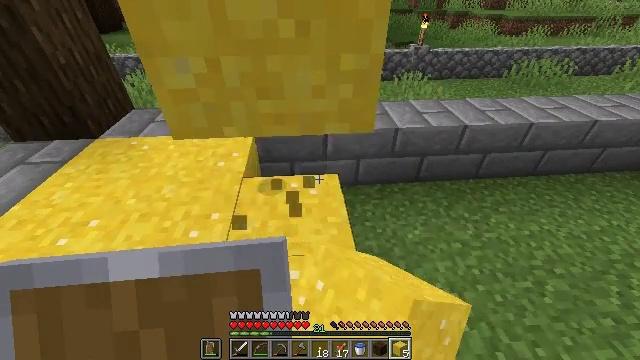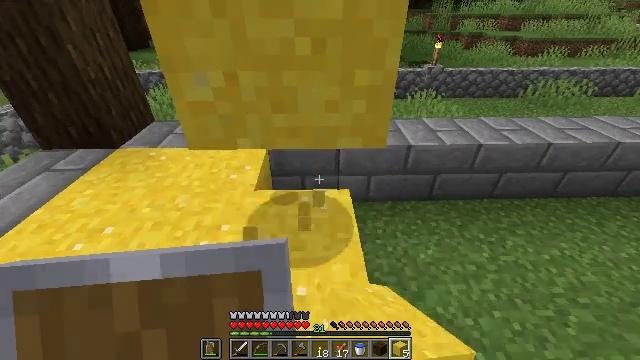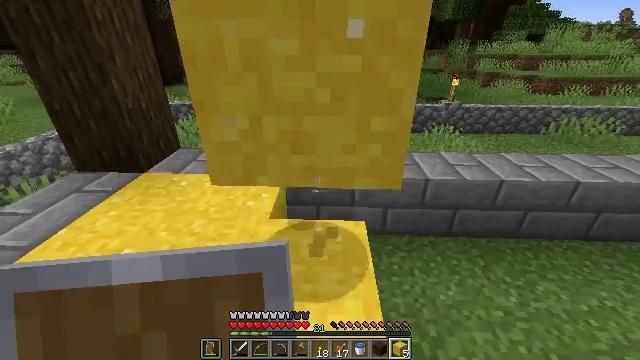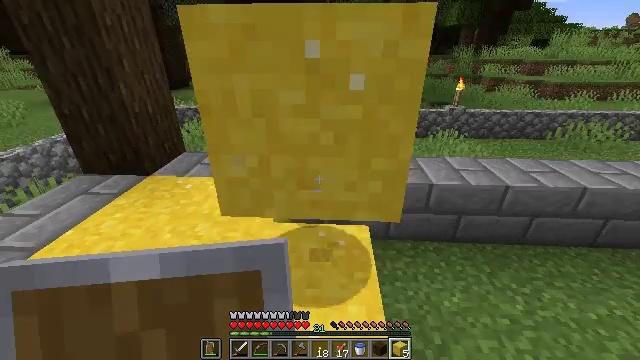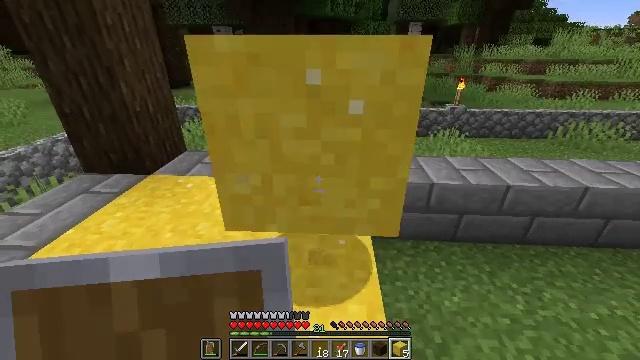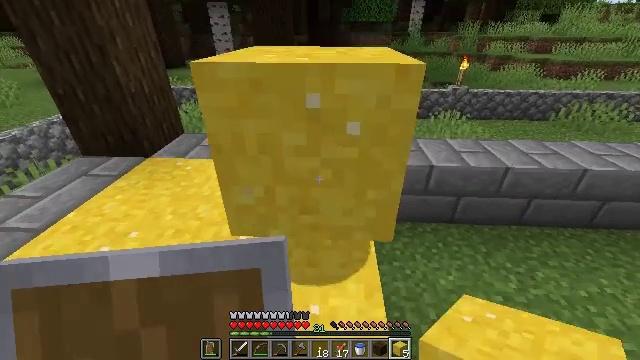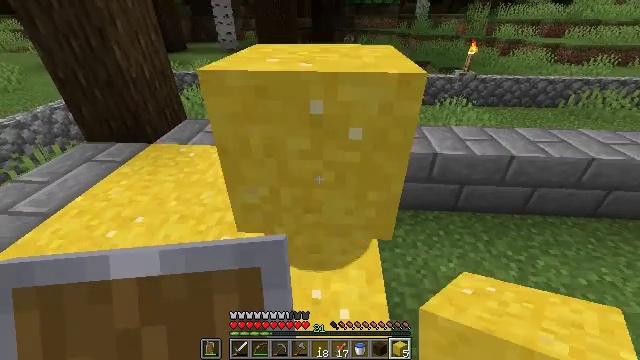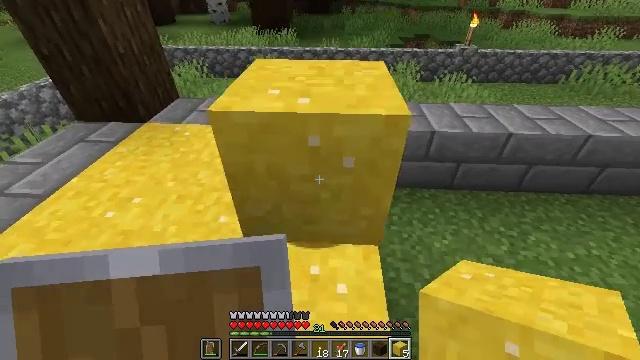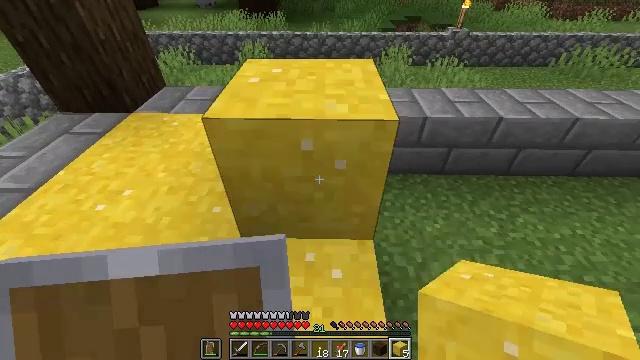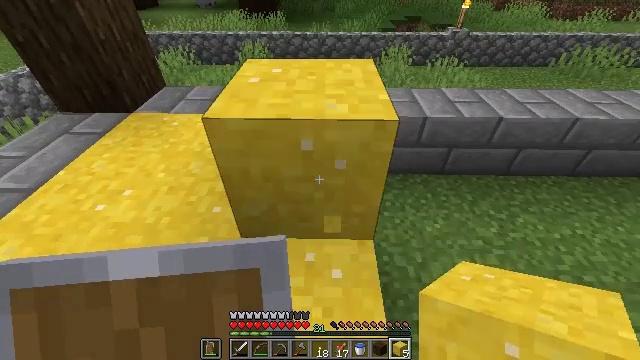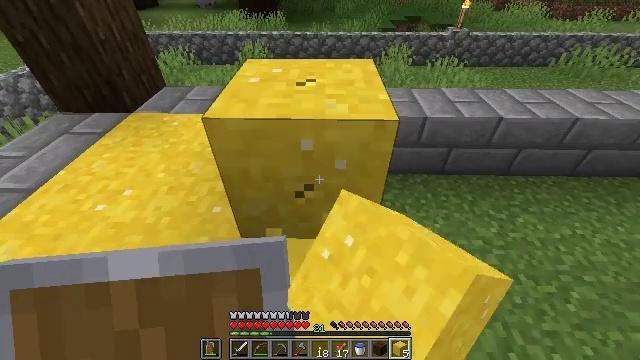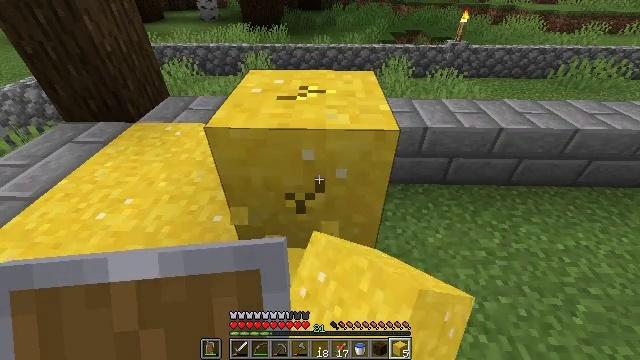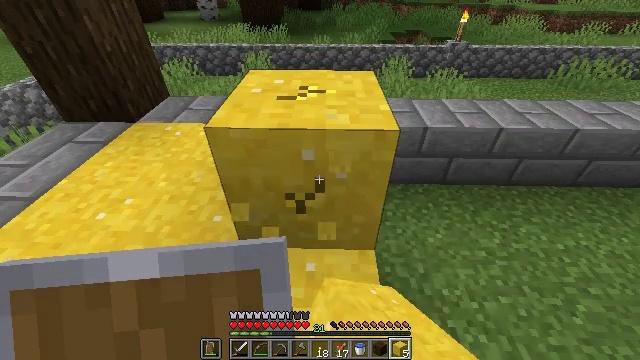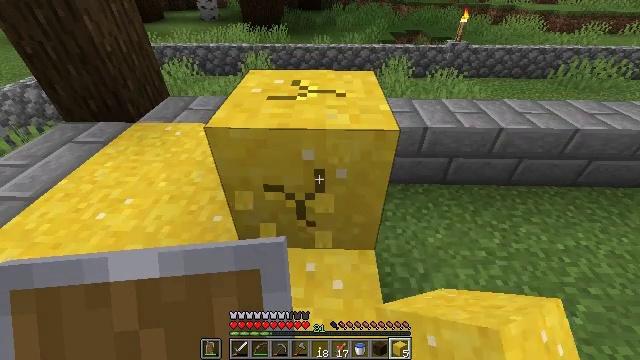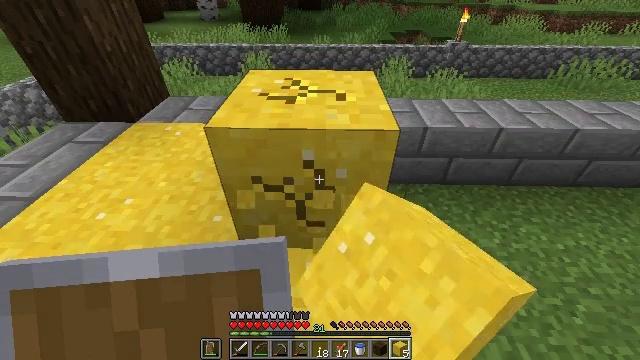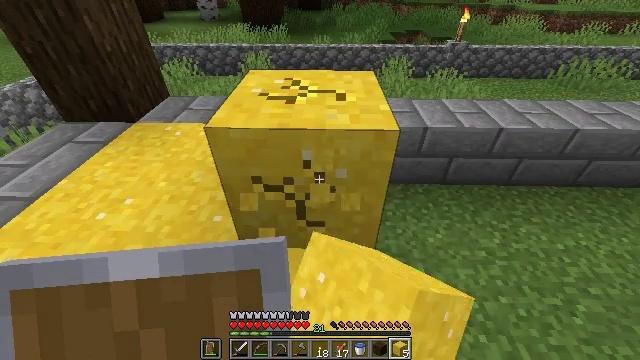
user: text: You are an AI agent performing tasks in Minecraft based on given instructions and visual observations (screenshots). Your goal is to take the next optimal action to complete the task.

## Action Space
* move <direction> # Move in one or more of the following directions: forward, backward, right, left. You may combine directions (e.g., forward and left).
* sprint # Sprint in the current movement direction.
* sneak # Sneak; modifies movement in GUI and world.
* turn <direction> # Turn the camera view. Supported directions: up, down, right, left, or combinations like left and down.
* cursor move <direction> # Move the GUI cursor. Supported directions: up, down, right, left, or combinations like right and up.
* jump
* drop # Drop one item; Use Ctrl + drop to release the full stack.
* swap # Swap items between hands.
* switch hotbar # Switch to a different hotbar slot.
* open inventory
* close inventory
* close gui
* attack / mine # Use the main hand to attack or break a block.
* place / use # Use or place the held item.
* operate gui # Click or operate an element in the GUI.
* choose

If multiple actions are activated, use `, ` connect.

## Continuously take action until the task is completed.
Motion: motion action
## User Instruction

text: Dig up some yellow concrete powder.
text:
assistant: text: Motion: turn left and up
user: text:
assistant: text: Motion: turn left and up
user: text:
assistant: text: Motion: no_op
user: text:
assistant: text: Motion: no_op
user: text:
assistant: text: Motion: turn down
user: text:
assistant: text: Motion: turn down
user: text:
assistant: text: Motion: turn down
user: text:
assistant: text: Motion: turn right and down
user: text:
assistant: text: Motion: attack / mine
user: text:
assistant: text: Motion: attack / mine
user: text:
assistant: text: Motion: turn up, attack / mine
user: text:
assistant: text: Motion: attack / mine
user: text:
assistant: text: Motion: attack / mine
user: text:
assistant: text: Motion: attack / mine
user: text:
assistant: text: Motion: attack / mine
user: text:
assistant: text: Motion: attack / mine
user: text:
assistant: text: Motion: attack / mine
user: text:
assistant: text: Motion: attack / mine
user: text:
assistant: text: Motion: attack / mine
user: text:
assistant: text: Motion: attack / mine
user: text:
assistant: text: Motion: attack / mine
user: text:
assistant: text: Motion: attack / mine
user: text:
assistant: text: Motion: attack / mine
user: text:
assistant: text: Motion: attack / mine
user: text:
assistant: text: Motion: attack / mine
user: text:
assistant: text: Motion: attack / mine
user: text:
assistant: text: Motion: attack / mine
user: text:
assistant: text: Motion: attack / mine